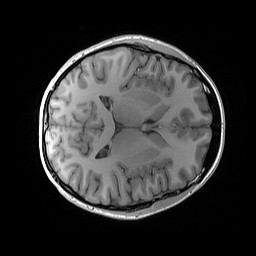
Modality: T1w
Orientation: axial
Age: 27
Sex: female